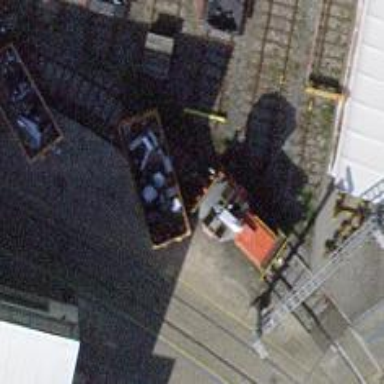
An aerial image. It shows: Single track railway in yard.